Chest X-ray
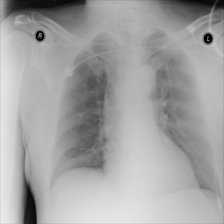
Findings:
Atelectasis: negative
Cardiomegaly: negative
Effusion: negative
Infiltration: negative
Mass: negative
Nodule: negative
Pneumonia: negative
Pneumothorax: negative
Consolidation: negative
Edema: negative
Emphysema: negative
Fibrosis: negative
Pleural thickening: negative
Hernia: negative